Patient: sex M, age 48
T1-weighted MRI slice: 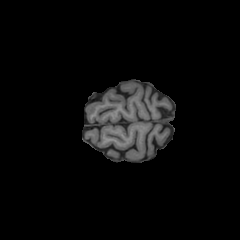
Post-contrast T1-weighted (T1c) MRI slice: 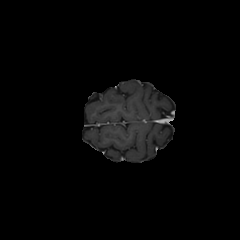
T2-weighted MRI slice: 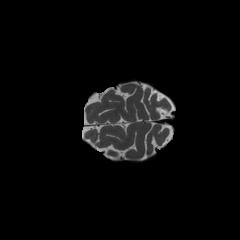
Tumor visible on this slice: no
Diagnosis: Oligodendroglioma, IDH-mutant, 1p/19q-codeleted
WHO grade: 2